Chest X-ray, PA view. Patient: 67 years old, sex F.
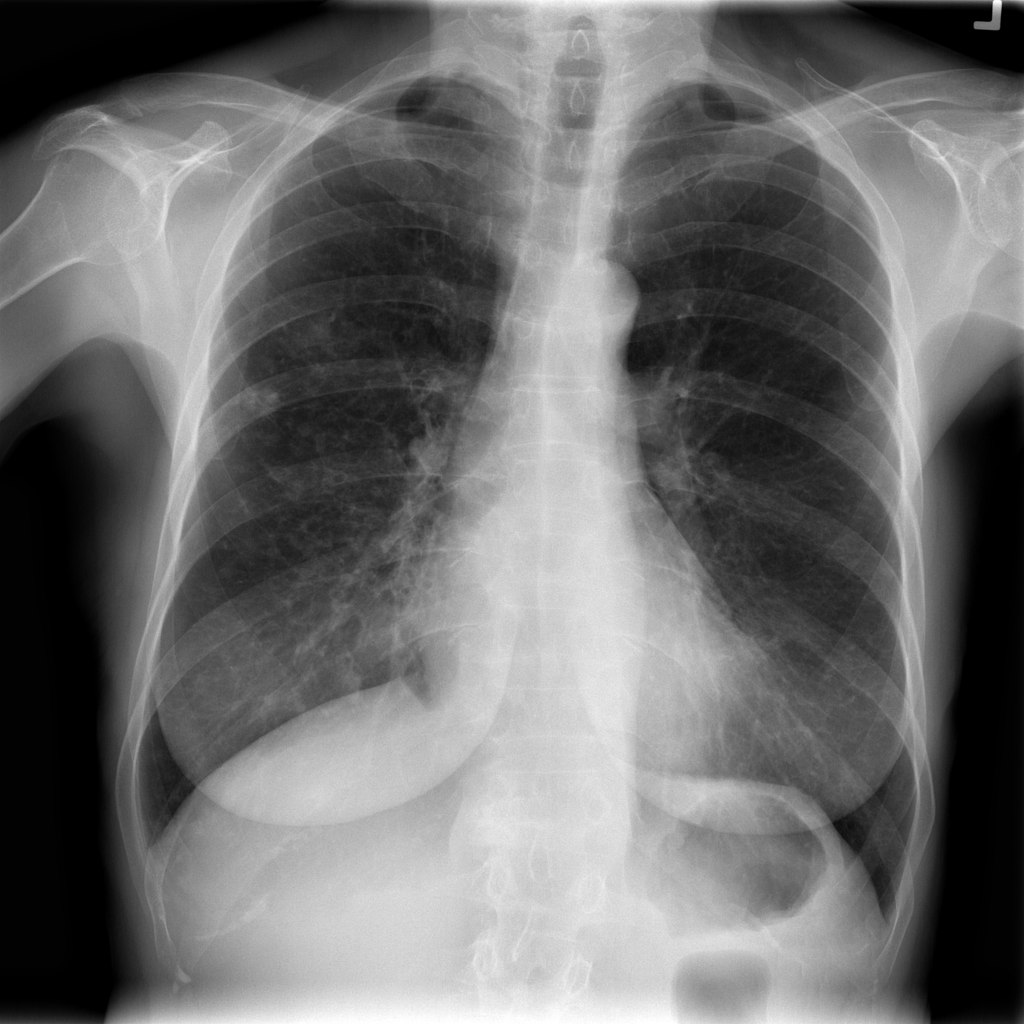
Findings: Nodule